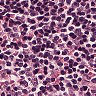
Metastatic tissue present: no